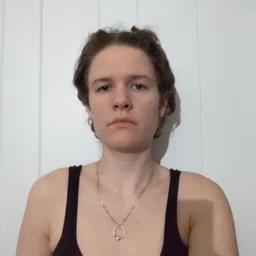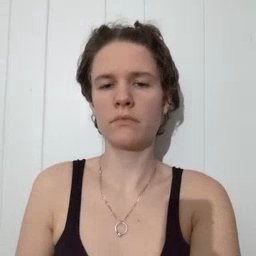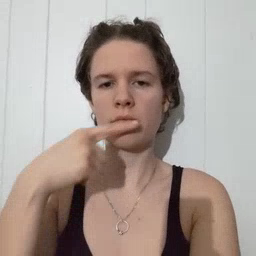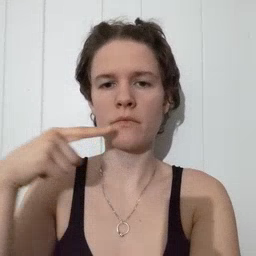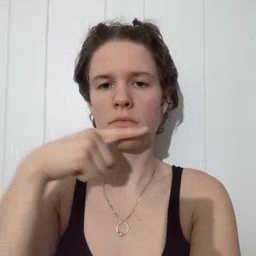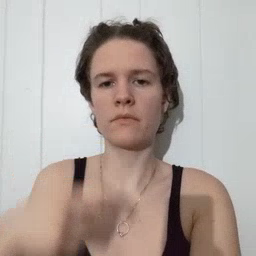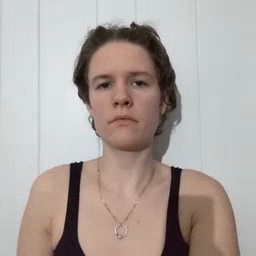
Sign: toothbrush